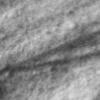
Label: no_change